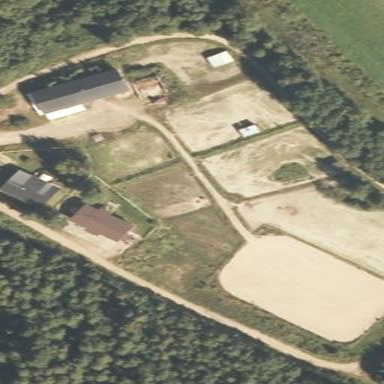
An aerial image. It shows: Farmyard area.